Interaction volume radius: 5 \u00c5
Interaction volume height: 15 \u00c5
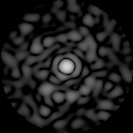
Disorder parameter: 0.8745